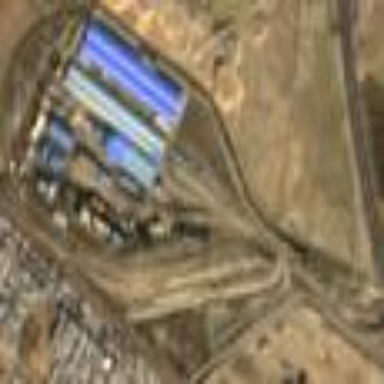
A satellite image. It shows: Subway depot area used for railway purposes.